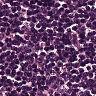
Metastatic tissue present: no